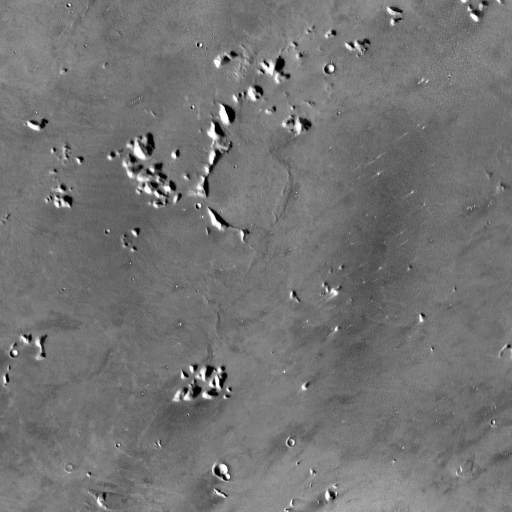
Crater classes present: Background, Other, Buried